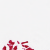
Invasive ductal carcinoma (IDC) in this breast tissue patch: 0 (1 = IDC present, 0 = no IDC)